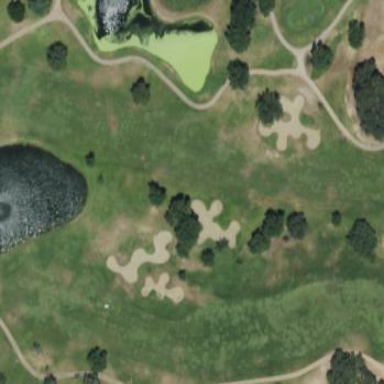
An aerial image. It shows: Scenic golf fairway.